Question: I try to create a border with a negative Corner radius, like this:

I want the radius on the inside. Is this possible with build in functions or do I have to paint it with a path?
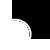
Answer: Well I faced the same problem and tried to figure out a solution.
Last but not least I came to the conclusion that it is not possible to solve this with a 'border'.
I focussed on drawing my 'Border' with the 'Path' and the 'CombinedGeometry' function.
If anyone is still looking for a solution how to make inverted round corners here is my solution:
'''
<Grid>
<Path Stroke="Black" Fill="White" StrokeThickness="10" Stretch="Fill">
<Path.Data>
<CombinedGeometry GeometryCombineMode="Exclude">
<CombinedGeometry.Geometry1>
<RectangleGeometry Rect="100,200 200,100"/>
</CombinedGeometry.Geometry1>
<CombinedGeometry.Geometry2>
<EllipseGeometry RadiusX="50" RadiusY="50" Center="300,300" />
</CombinedGeometry.Geometry2>
</CombinedGeometry>
</Path.Data>
</Path>
<Button Margin="10" Height="10" Width="10"/>
</Grid>
'''
You can resize the 'Rectangle'with changing the values in 'RectangleGeometry Rect="100,200 200,100'and add inside it any other WPF item.. in this case I added a 'Button'.
Here's the result: